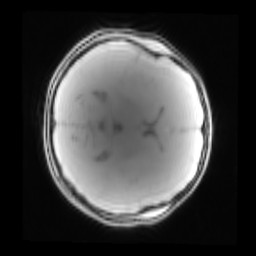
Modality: PDw
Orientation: axial
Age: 17
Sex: female
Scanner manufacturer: siemens
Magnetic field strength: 3 T
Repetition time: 0.25 s
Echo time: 0.00103 s